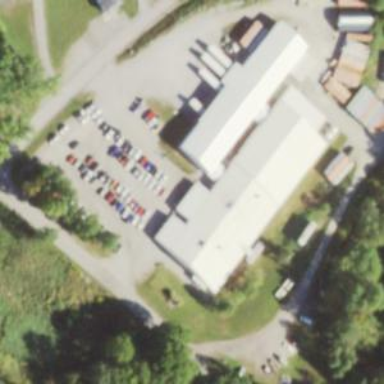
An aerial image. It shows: Industrial building.